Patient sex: F
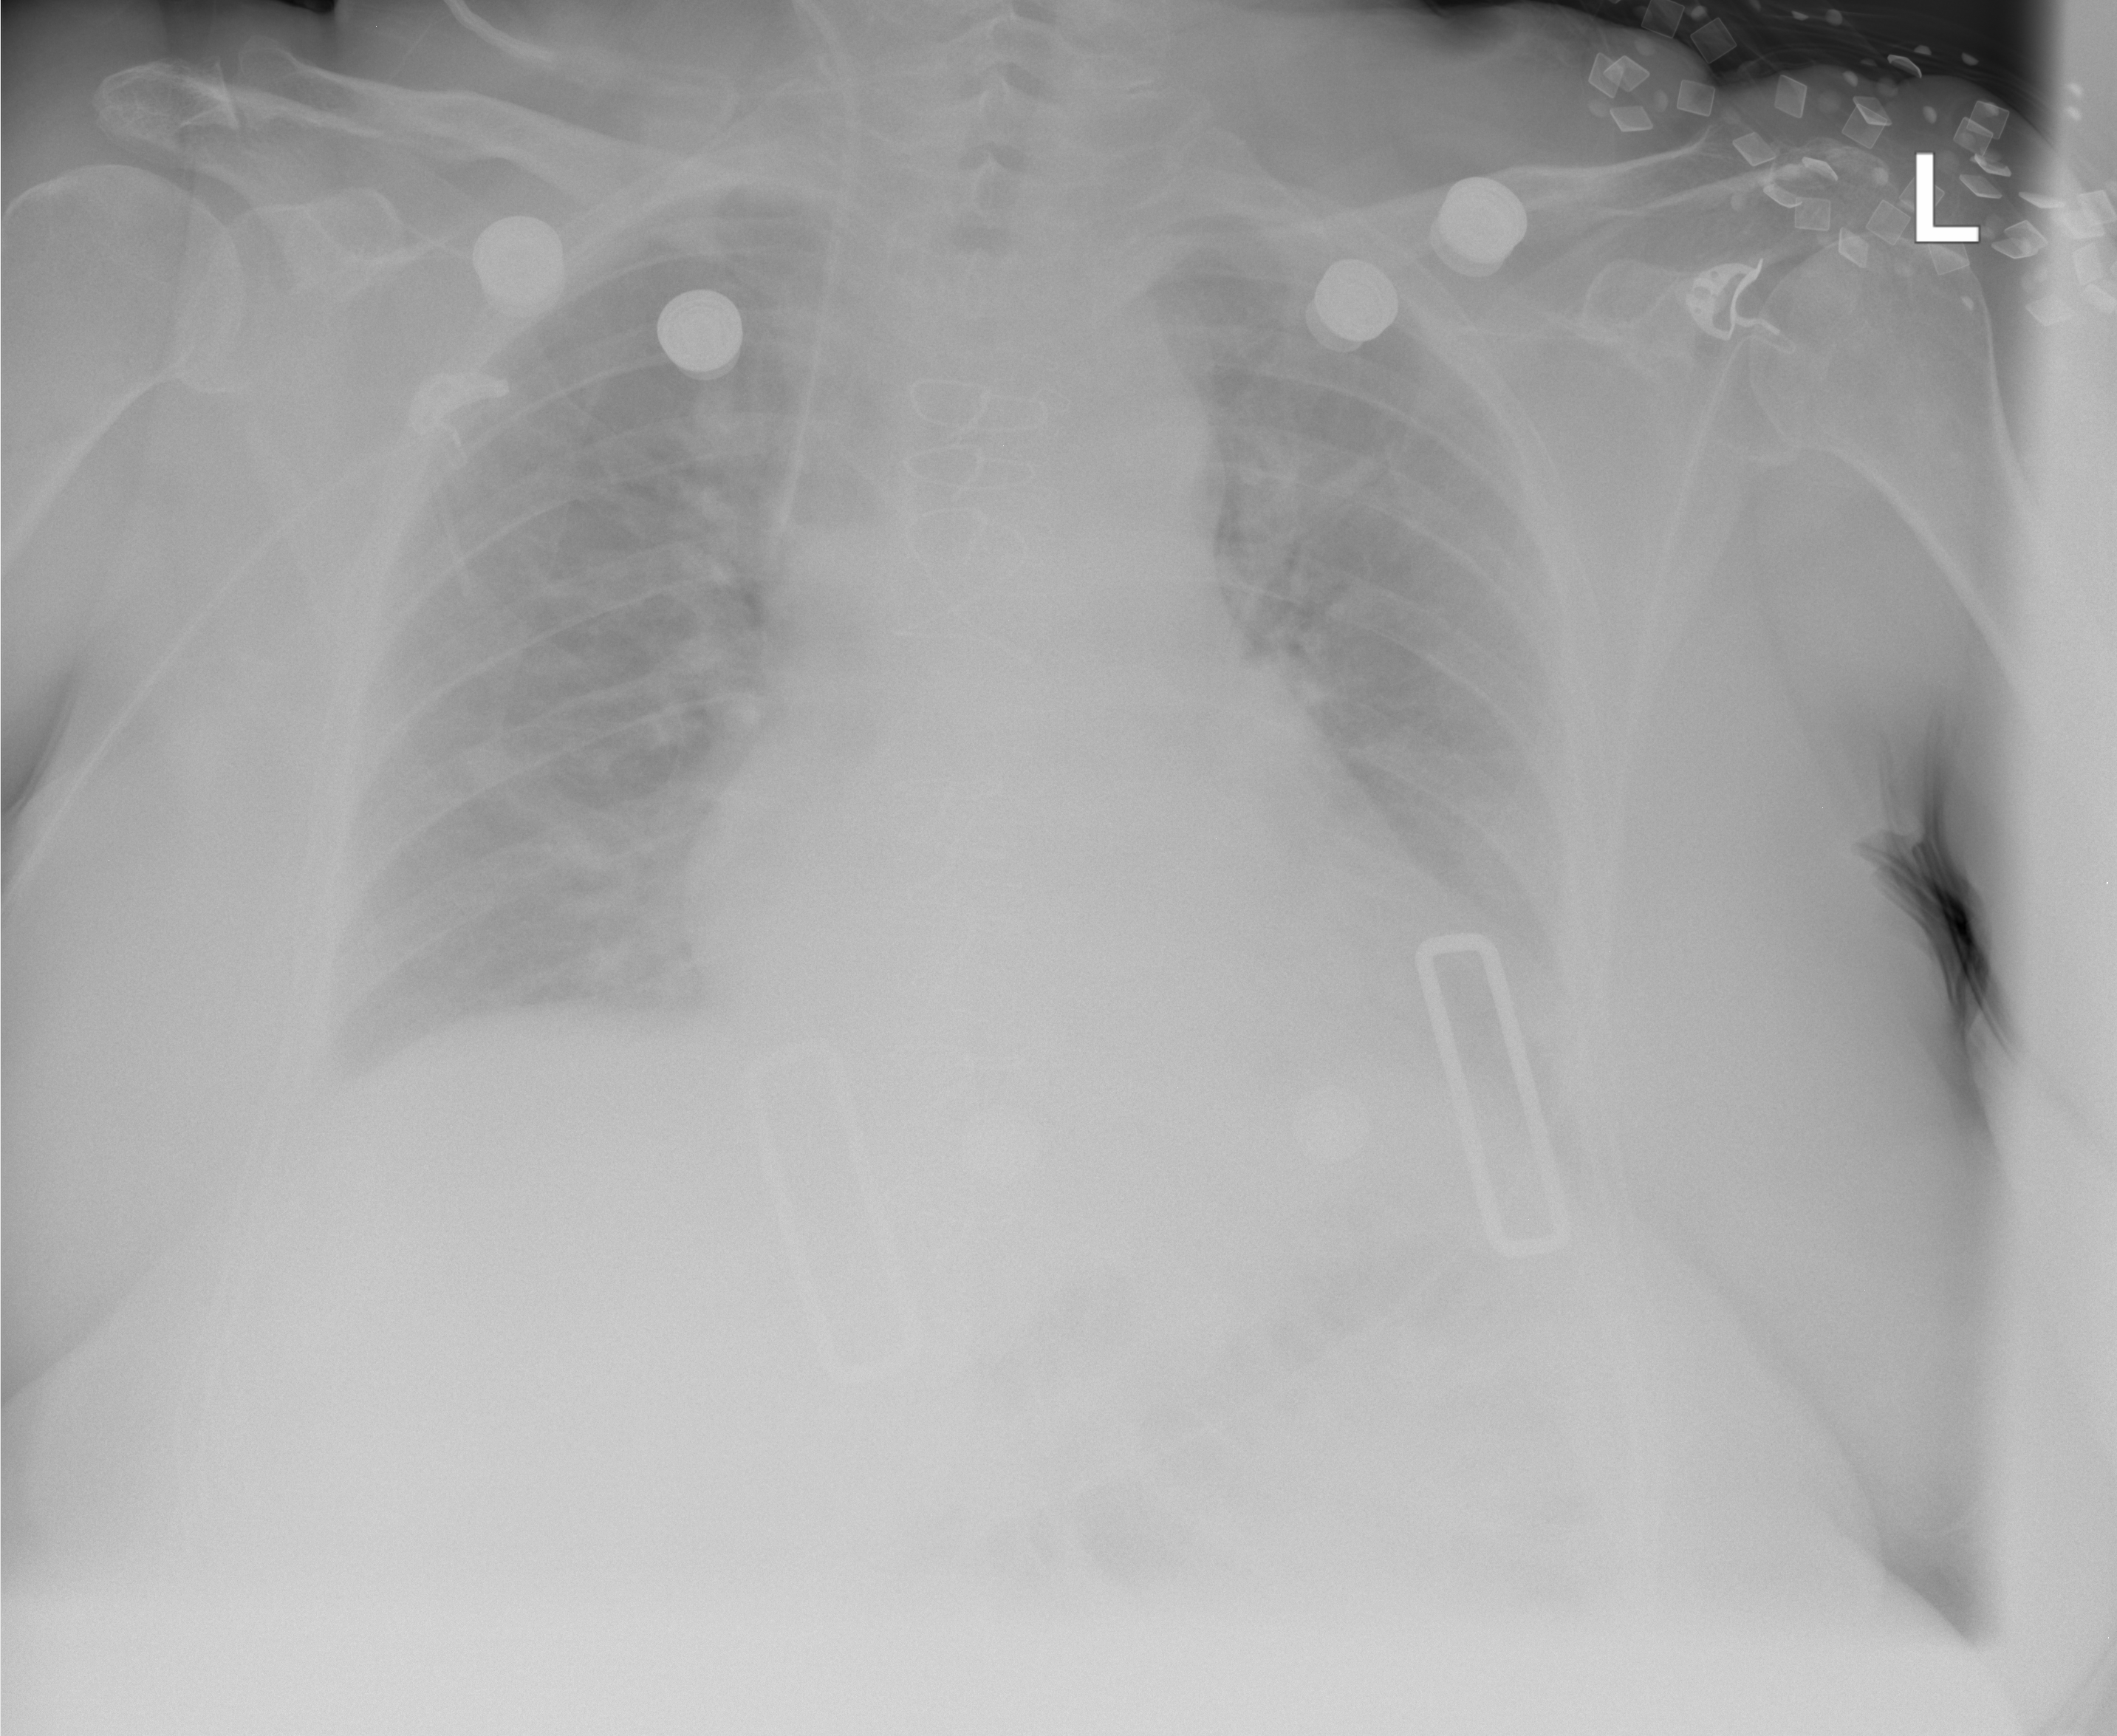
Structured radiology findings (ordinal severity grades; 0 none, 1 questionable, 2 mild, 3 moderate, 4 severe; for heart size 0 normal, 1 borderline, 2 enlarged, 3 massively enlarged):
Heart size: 0
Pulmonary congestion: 2
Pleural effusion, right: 2
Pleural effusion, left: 2
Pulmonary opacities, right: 0
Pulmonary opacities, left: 0
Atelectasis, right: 0
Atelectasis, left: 0